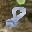
Label: 8